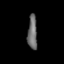
Tissue: lung
Cell type: T cells
Senescence score: 0.2417
Nuclear area (px): 323
Mean DAPI intensity: 105.09